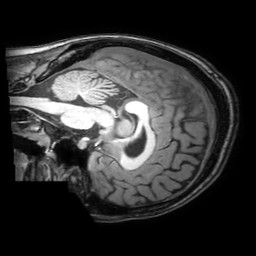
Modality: T1w
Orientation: sagittal
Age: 26
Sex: female
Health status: healthy
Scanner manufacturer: philips
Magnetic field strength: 3 T
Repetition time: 0.0079 s
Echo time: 0.0035 s